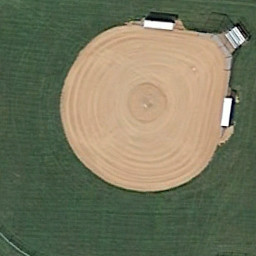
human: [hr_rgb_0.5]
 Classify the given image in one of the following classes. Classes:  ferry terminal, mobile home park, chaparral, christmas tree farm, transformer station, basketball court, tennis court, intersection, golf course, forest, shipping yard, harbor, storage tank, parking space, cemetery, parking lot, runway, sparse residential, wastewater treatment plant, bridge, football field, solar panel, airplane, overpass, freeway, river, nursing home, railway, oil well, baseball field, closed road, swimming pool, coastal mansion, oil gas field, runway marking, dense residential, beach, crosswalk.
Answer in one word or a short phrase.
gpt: baseball field